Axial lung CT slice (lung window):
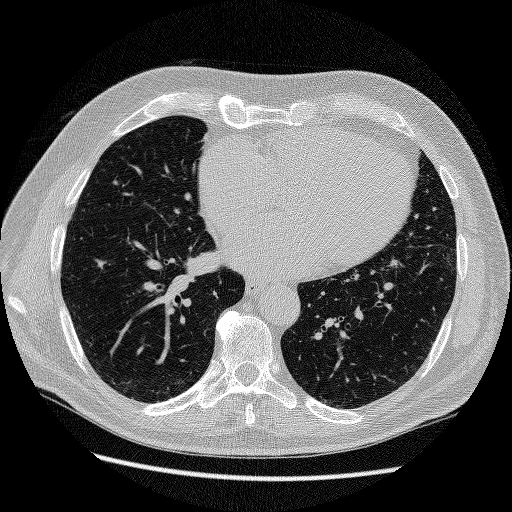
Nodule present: no